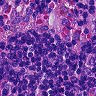
Metastatic tissue present: no